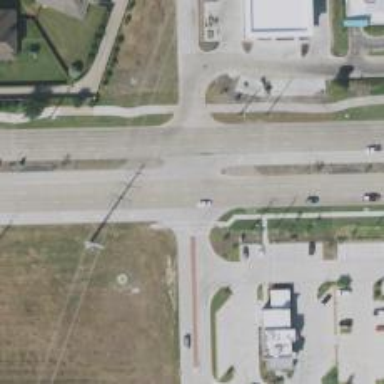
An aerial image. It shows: Secondary road with separate sidewalks.